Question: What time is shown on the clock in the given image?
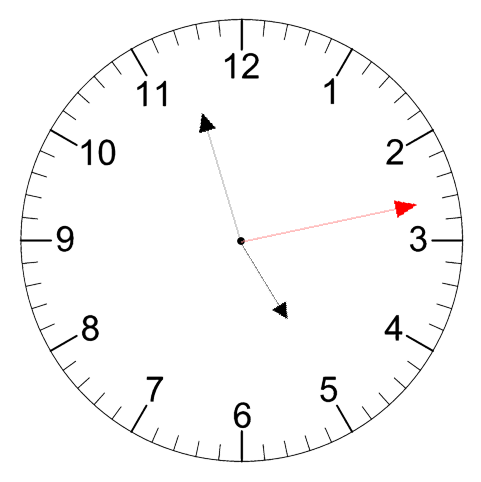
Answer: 04:57:13